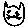
Label: cat